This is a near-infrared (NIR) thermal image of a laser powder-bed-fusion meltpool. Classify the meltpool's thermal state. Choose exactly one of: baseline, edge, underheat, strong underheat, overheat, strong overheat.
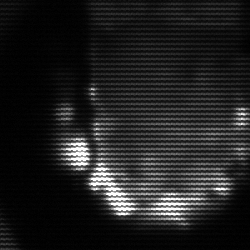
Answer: baseline